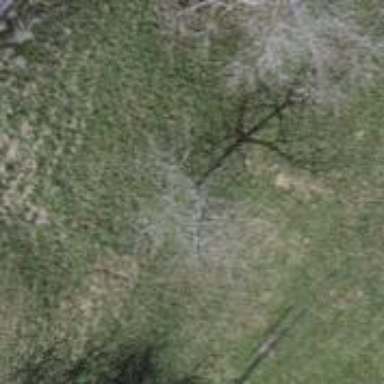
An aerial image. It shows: Beautiful tree in nature.